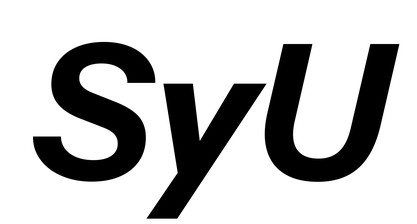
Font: InstrumentSans-Italic_Bold_Italic